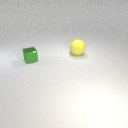
large yellow rubber sphere behind small green metal cube